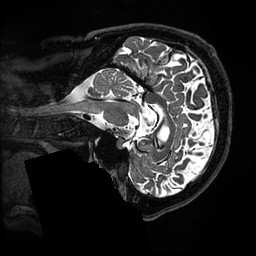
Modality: T2w
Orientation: sagittal
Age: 71
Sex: male
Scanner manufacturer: ge
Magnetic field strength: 3 T
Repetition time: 3.202 s
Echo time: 0.06643 s